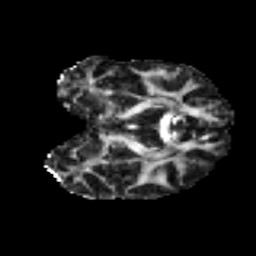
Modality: FA
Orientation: coronal
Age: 62
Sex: female
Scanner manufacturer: ge
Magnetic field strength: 3 T
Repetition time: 7.8 s
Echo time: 0.0606 s